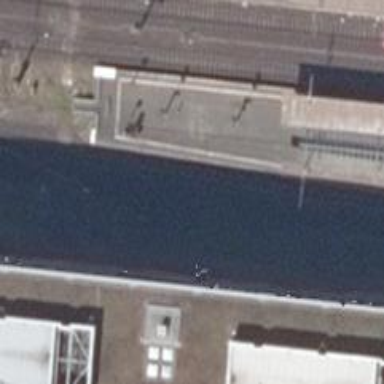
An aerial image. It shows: Platform section at the railway station.